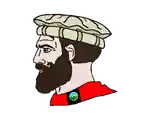
Label: 4_Yes_Chad